Aerial crown-view tile of a tropical tree (Barro Colorado Island, Panama), acquired 20240918:
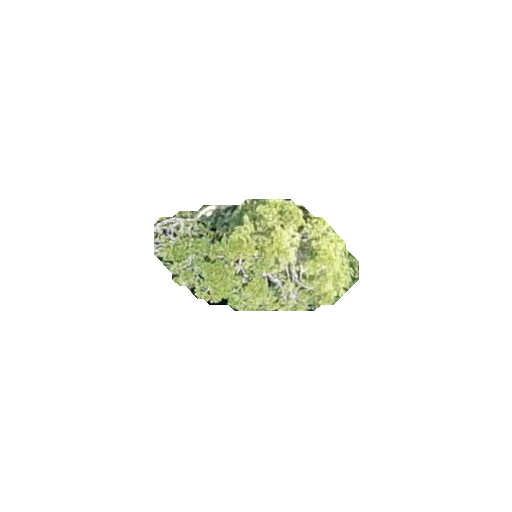
Species: Beilschmiedia tovarensis
GBIF accepted scientific name: Beilschmiedia tovarensis
Crown area: 27.328 m²